Question: I'm trying to profile an iPad app in Instruments, but regardsless of which profiling settings I choose, I cannot select the iPad as the profiling target:

If I hover the mouse on "Attach to Process", the only thing I see are grayed out entries for "Application" and "System".
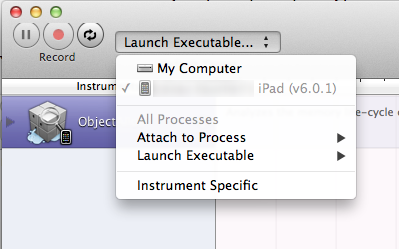
Answer: Make sure that:
- You're using the latest Xcode 4.5.x (or newer) since you're targeting the latest iOS stable release;- Instruments was started by Xcode, e.g. an old Instruments (from Xcode 4.2) can be started independently (e.g. by spotlight) and might not support iOS 6.0.1. In doubt check Instruments version;- Your device is configured for development (look at it inside Xcode organizer, devices);- Your device's provisioning profiles and developer's identity/certificate are up to date;
Note: you should edit your question and add the XCode version number you're using.